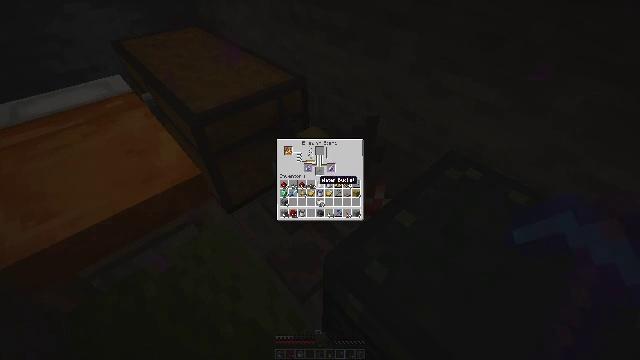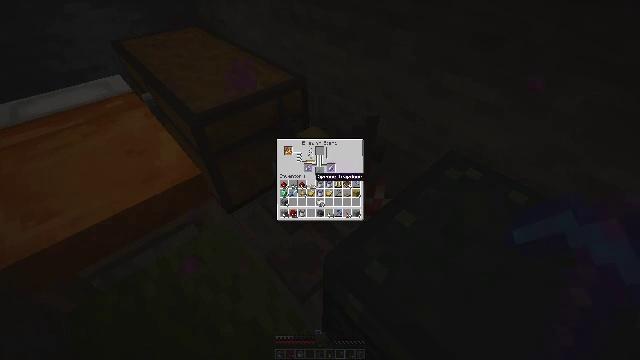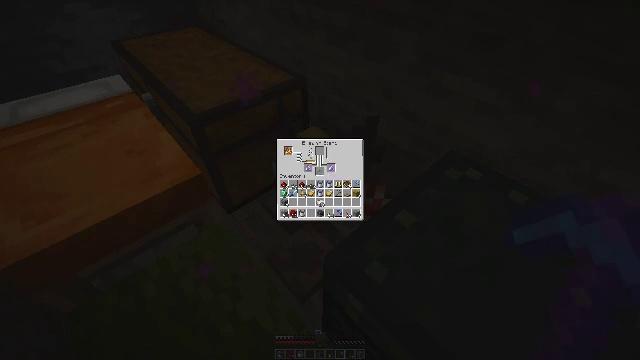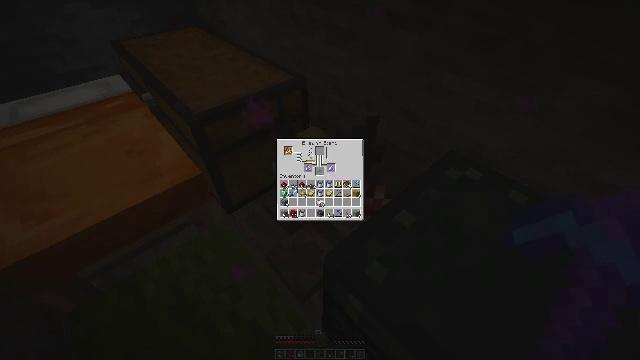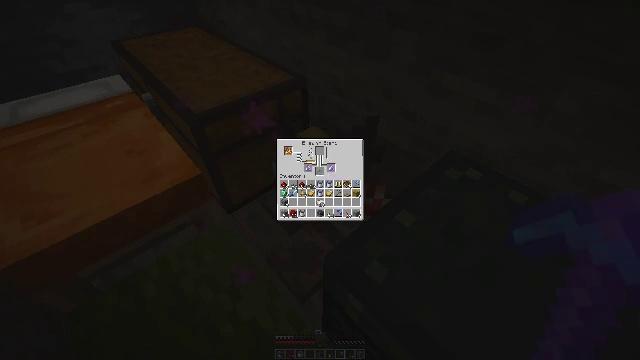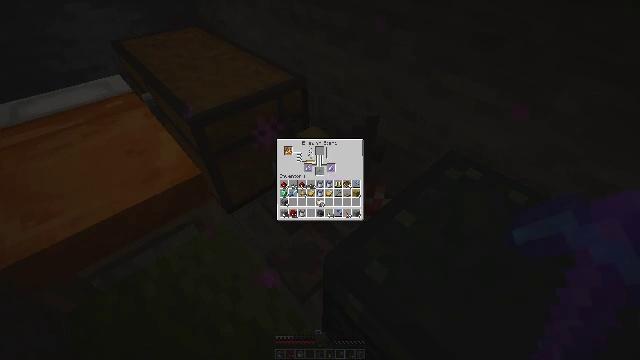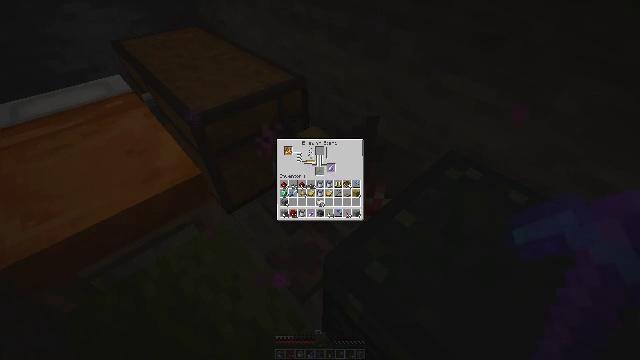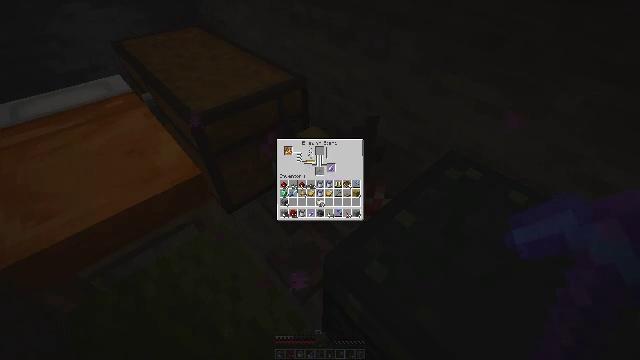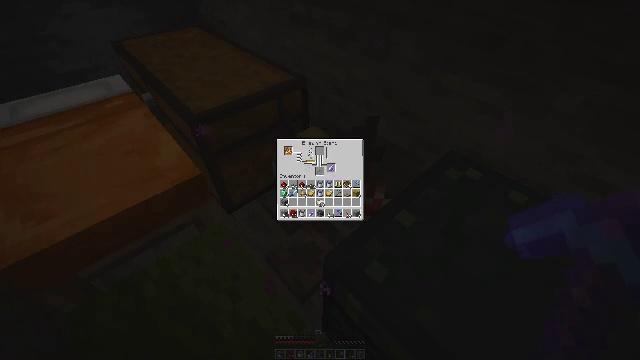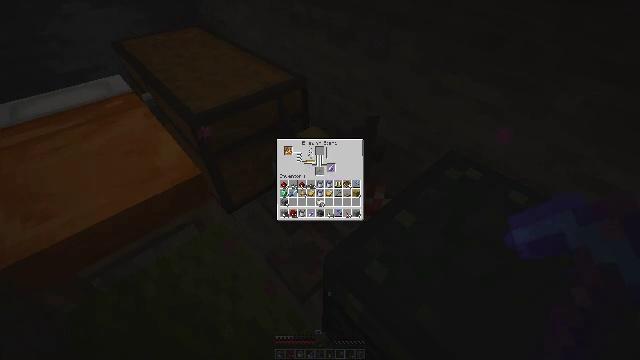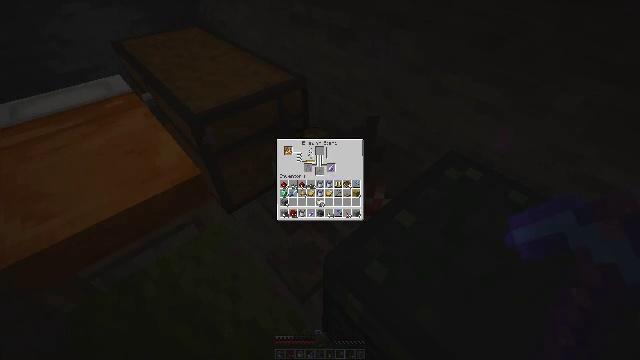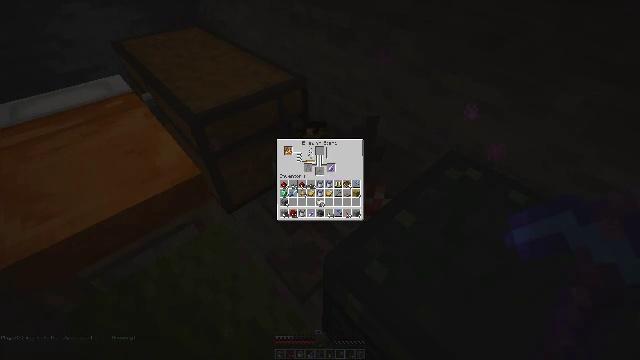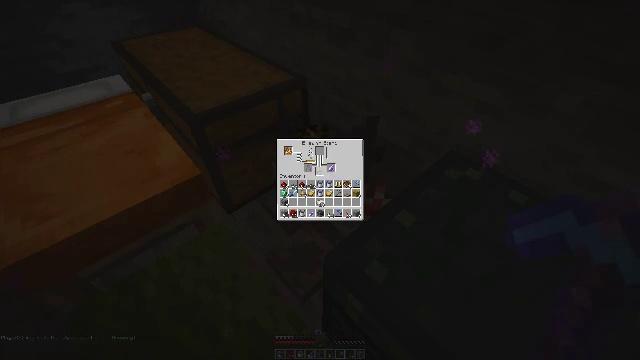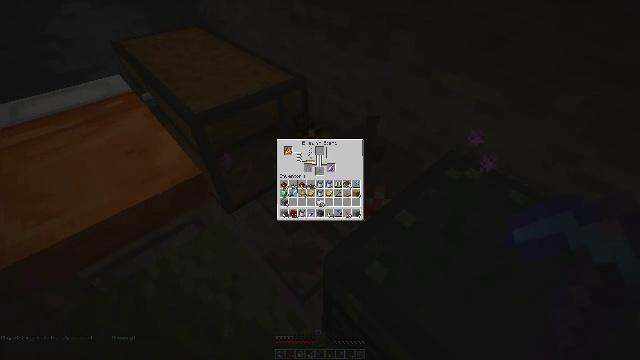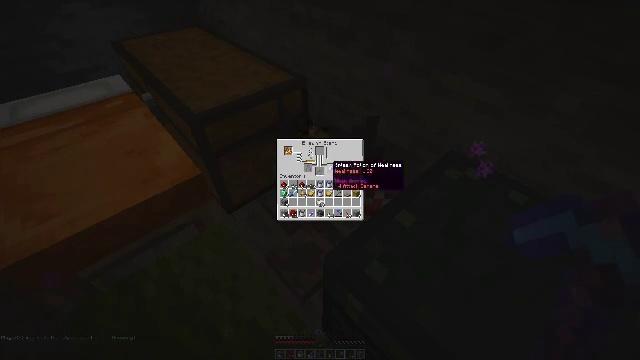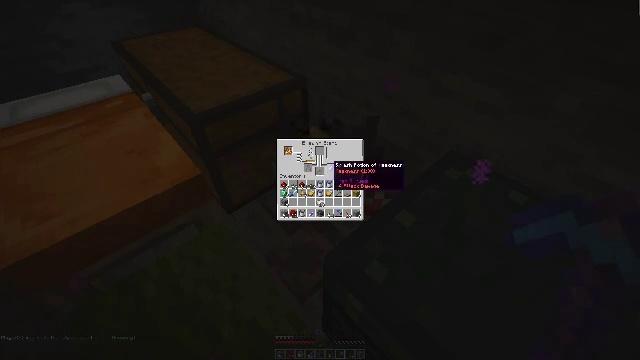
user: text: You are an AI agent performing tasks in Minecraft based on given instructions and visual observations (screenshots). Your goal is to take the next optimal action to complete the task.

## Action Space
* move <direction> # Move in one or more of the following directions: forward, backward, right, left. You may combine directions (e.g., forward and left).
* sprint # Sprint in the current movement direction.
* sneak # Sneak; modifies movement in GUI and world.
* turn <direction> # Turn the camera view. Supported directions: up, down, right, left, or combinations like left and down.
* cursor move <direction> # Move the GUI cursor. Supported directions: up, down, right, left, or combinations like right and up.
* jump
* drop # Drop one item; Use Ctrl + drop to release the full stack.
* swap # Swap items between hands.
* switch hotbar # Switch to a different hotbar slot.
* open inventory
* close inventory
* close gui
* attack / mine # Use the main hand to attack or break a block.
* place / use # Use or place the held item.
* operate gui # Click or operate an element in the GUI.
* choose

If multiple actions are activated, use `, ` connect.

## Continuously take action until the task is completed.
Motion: motion action
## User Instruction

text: Mine the brewing stand from your base.
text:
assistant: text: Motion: sneak, turn left
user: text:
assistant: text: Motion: sneak, turn up
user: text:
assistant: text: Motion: sneak
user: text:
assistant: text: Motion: sneak
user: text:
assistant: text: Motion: sneak
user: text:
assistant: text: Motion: sneak, attack / mine
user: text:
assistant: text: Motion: sneak, attack / mine
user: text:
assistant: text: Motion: sneak, attack / mine
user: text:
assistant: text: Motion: sneak
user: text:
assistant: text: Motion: sneak
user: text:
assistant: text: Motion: sneak
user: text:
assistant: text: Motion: sneak, turn right
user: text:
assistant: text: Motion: sneak, turn right
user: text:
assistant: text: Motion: sneak, turn right
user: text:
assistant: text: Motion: sneak
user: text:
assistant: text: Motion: sneak, attack / mine
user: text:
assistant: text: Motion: sneak, attack / mine
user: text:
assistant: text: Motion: sneak, attack / mine
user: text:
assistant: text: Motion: sneak
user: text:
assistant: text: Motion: sneak
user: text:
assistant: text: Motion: open inventory
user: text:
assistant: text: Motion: open inventory
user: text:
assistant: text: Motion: turn right and down, open inventory
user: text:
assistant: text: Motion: move left, turn right and down
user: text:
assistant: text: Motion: move left, turn right and down
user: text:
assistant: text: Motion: move left, turn right and down
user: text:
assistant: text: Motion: turn right
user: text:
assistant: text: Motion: turn right
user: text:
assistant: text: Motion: turn right and down
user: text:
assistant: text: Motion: turn right